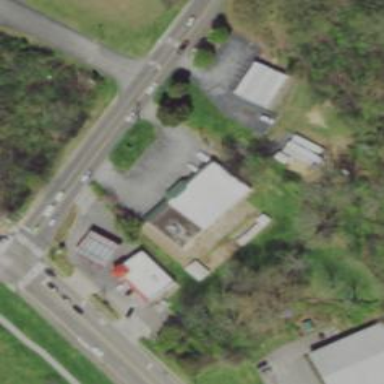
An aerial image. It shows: Veterinary facility.